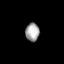
Tissue: lung
Cell type: Epithelial cells
Senescence score: 0.5469
Nuclear area (px): 249
Mean DAPI intensity: 163.996